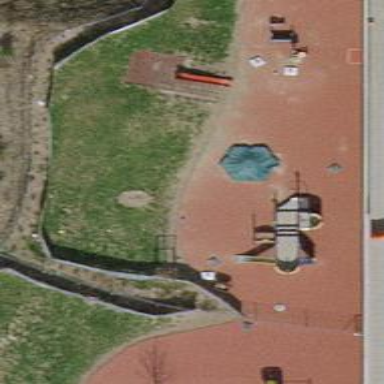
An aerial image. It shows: Playground area for leisure activities on the land.